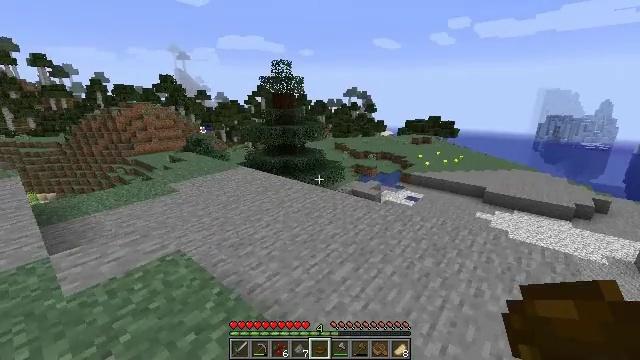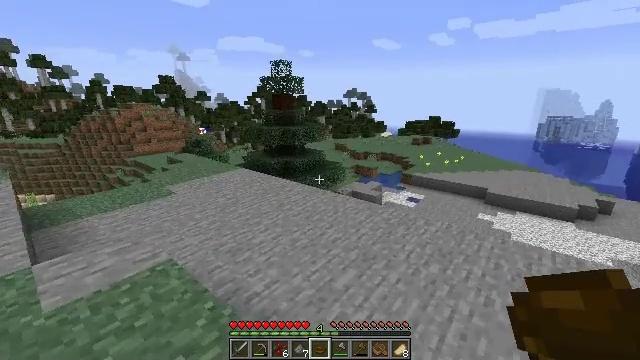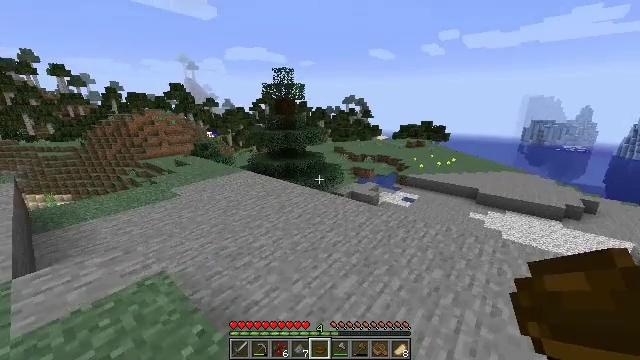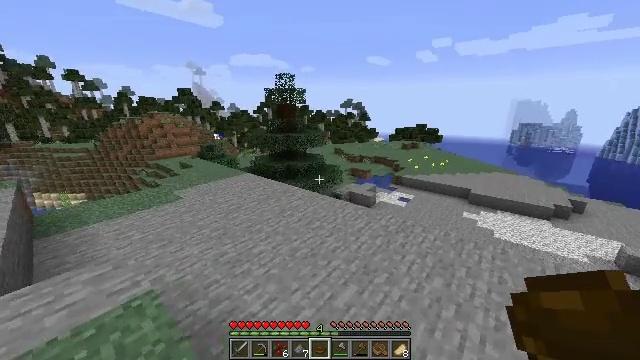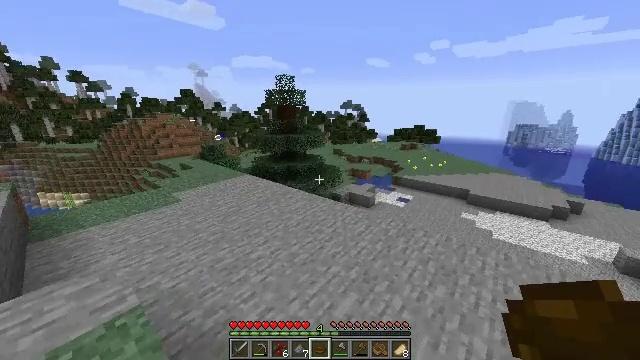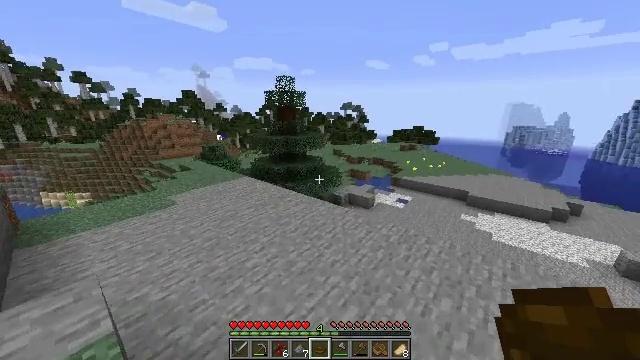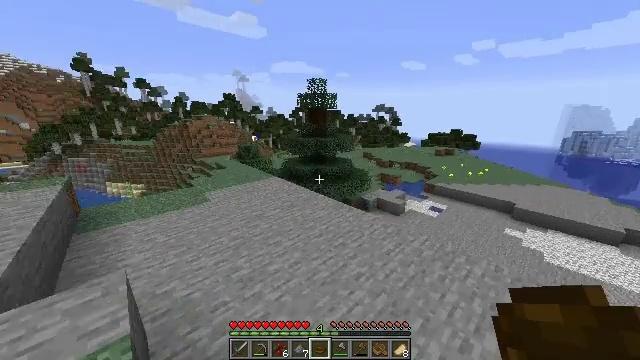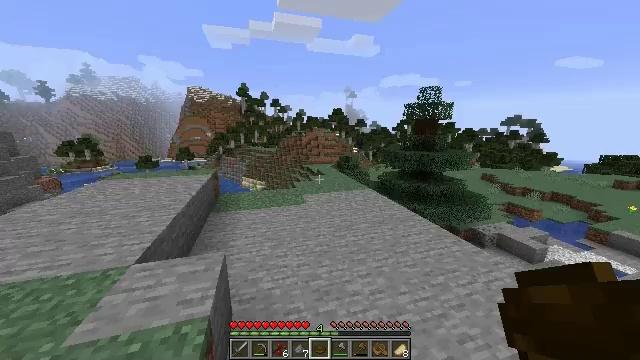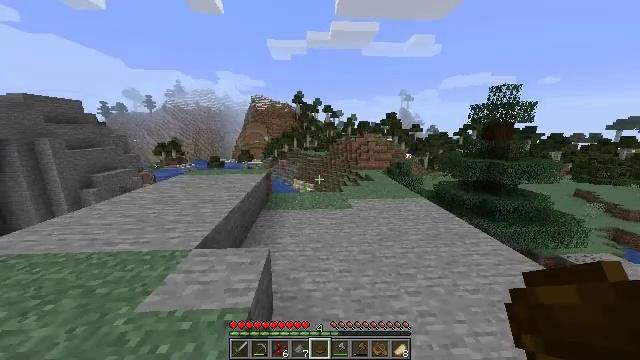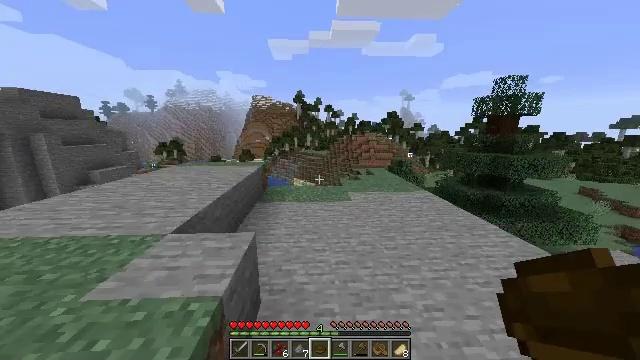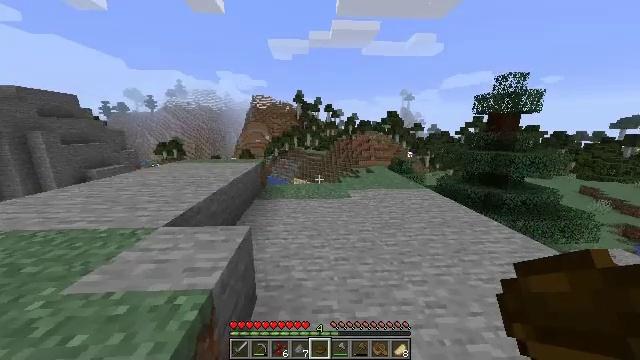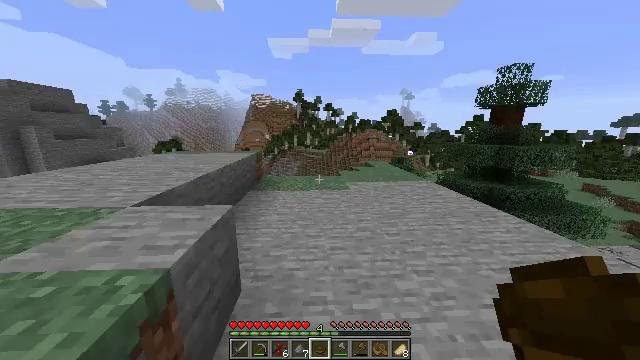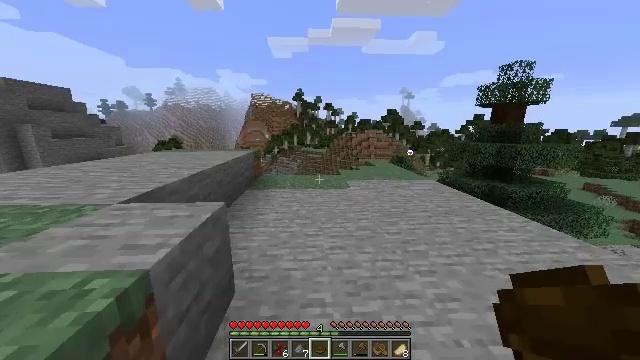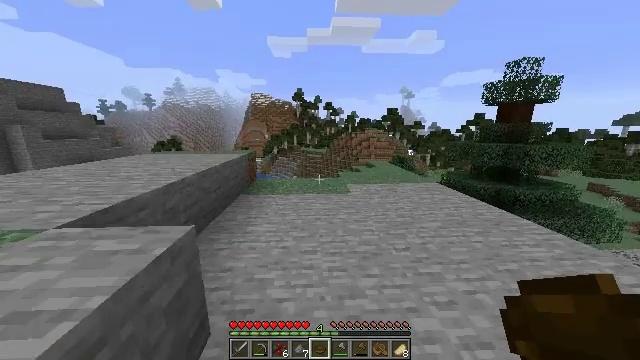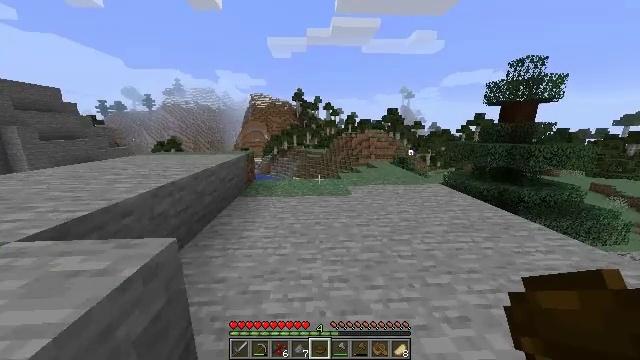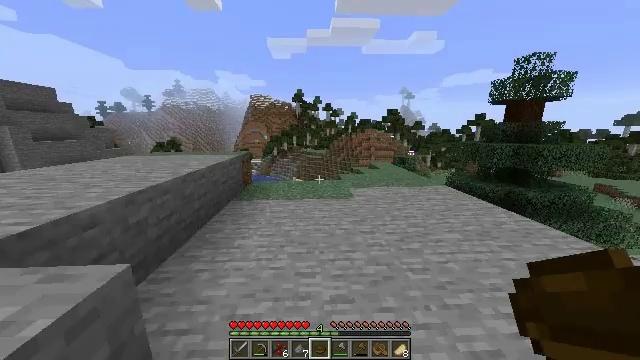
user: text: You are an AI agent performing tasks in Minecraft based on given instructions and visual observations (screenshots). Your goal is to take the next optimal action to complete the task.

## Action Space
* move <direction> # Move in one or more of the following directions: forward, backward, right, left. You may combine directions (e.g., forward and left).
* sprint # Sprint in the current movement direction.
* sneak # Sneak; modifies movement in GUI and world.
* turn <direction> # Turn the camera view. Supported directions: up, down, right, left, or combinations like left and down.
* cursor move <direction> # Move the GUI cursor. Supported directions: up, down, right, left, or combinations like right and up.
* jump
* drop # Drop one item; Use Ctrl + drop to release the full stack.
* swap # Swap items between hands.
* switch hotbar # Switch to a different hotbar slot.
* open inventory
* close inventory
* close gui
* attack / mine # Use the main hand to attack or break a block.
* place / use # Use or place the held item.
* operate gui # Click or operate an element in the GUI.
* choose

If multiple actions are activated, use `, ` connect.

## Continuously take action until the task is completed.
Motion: motion action
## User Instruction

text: Remove a bowl from the inventory.
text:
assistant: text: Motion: move forward, sprint
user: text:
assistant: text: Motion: move forward, sprint
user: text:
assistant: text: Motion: move forward, sprint
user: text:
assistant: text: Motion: move forward, sprint
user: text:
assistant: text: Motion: move forward, sprint
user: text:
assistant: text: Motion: move forward, sprint, turn left
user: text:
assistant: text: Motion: move forward, sprint, turn left and up
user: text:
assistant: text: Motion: move forward, sprint, turn left and up
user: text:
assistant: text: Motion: move forward, sprint
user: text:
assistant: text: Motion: move forward, sprint
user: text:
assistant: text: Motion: move forward, sprint
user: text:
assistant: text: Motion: move forward, sprint
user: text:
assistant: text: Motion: move forward, sprint
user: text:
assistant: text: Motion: move forward, sprint
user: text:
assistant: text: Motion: move forward, sprint
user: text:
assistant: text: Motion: move forward, sprint
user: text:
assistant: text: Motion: move forward, sprint
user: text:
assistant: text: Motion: move forward, sprint
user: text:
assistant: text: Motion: move forward, sprint
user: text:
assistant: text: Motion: move forward, sprint
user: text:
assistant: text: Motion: move forward, sprint
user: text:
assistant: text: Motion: move forward, sprint
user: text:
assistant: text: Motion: move forward, sprint
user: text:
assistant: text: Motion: move forward, sprint
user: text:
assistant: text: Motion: move forward and move right, sprint
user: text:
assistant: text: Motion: move forward and move right, sprint
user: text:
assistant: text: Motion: move forward and move right, sprint
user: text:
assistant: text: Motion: move forward and move right, sprint
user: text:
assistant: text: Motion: move forward and move right, sprint
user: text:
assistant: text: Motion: move forward and move right, sprint, turn right and down